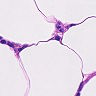
Metastatic tissue present: no